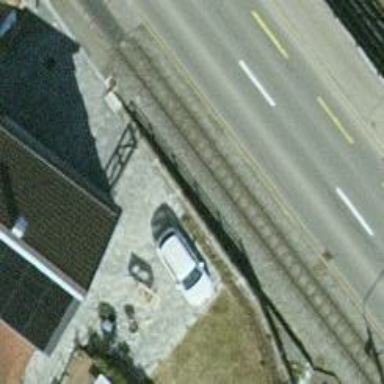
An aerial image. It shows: Alleyway designated as service road.